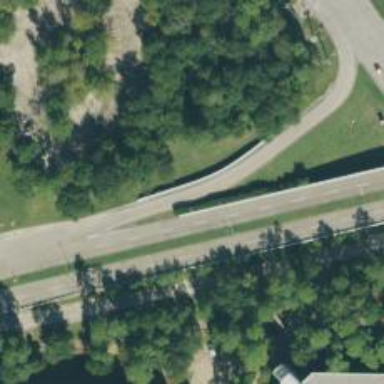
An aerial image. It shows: Secondary link road.